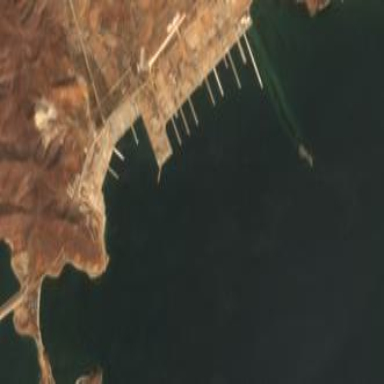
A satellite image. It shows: Military base within industrial port area.